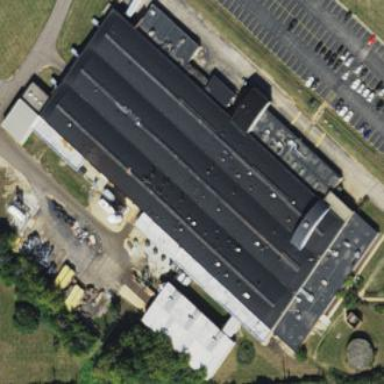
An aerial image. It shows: Industrial building.